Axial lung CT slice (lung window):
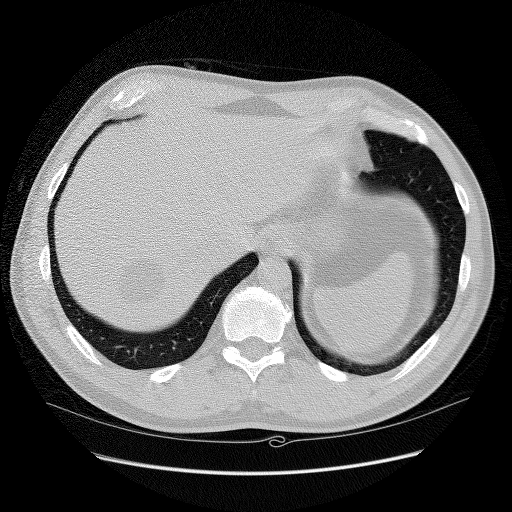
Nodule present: no